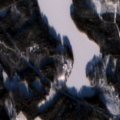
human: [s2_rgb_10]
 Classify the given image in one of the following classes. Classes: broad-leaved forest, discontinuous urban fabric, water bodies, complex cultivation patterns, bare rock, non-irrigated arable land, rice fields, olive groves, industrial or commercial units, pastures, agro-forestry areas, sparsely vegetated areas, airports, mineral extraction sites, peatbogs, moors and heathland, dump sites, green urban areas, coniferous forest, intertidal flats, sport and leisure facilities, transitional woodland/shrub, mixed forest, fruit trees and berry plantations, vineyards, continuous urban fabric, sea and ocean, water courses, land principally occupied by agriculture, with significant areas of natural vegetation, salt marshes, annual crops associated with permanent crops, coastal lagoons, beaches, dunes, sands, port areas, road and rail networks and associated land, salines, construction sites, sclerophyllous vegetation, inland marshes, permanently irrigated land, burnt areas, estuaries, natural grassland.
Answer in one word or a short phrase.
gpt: coniferous forest, mixed forest, water bodies